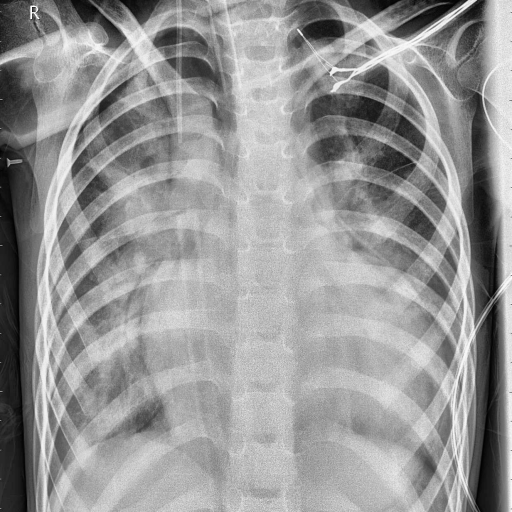
Finding: PNEUMONIA